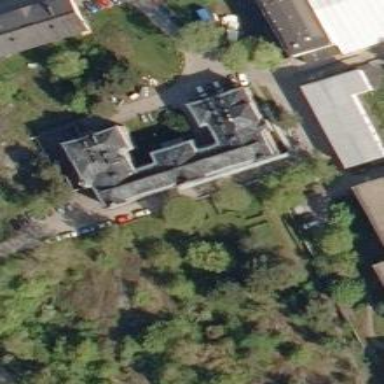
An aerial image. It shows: Hospital building.